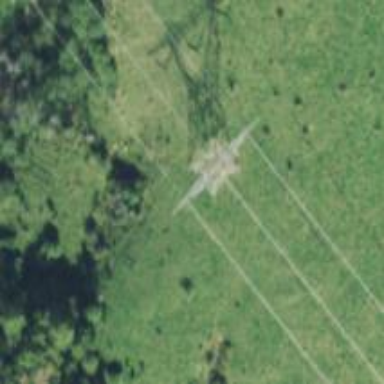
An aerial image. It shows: Lattice structure tower.